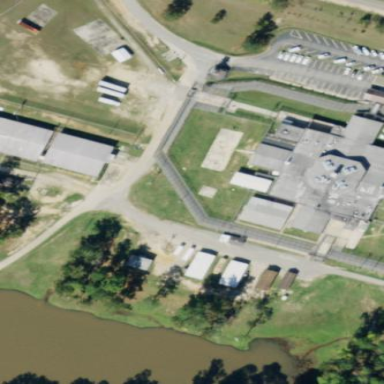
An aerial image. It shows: Prison building.